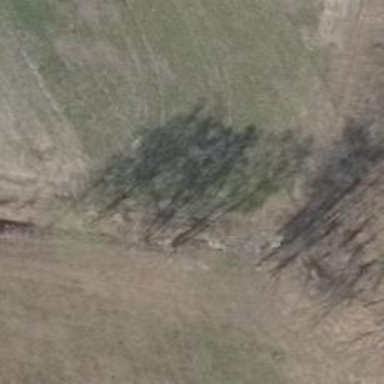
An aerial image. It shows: Deciduous broadleaved tree.